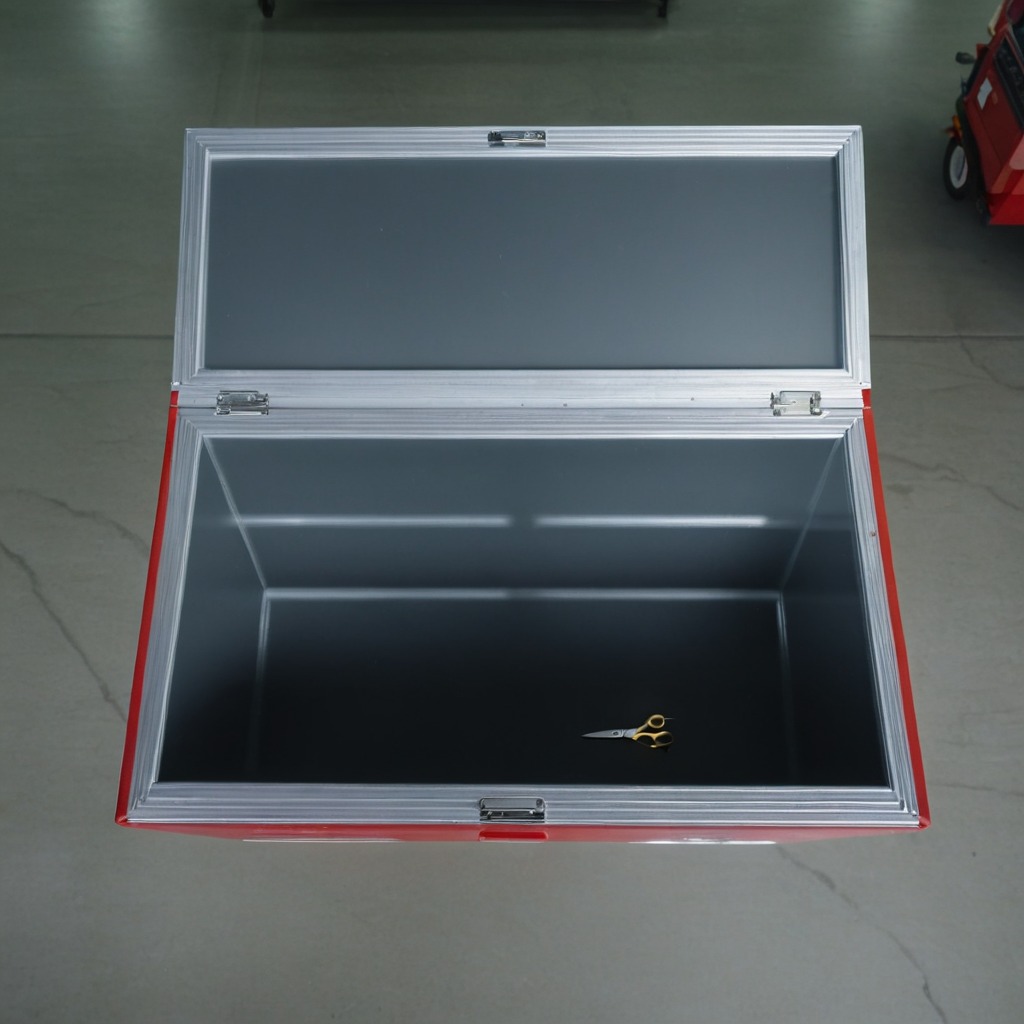
A scissor is lying on a toolbox surface in an airplane hangar workshop 8K.